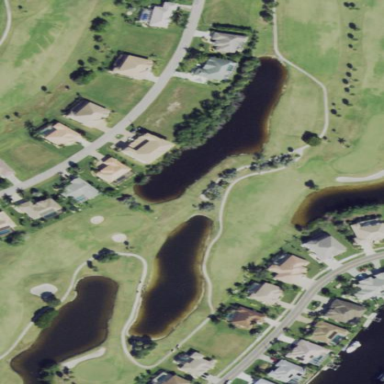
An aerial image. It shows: Water hazard on golf course.